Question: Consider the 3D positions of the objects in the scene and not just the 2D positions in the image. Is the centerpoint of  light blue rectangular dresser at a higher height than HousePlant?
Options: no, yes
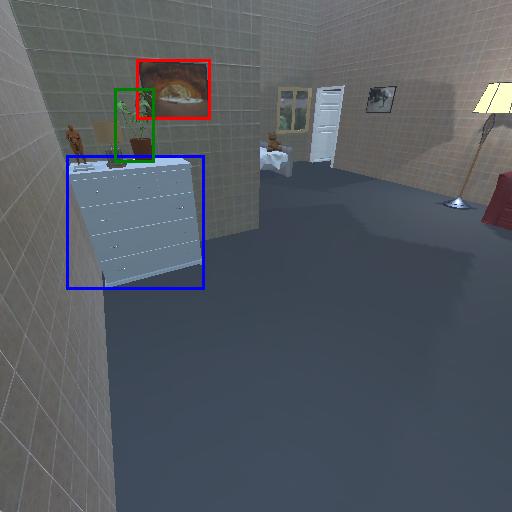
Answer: no